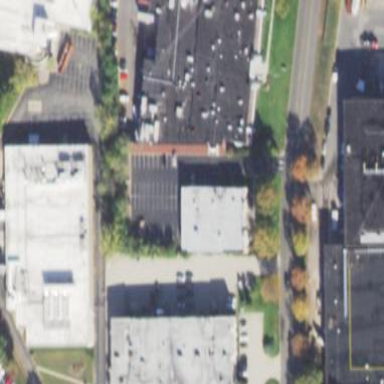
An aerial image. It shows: Commercial building.